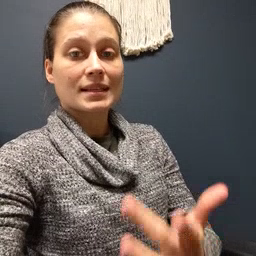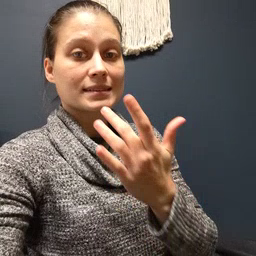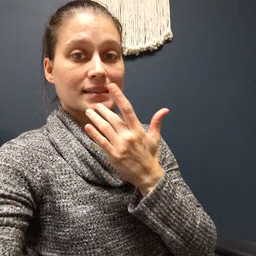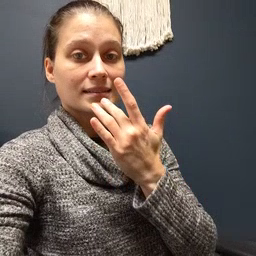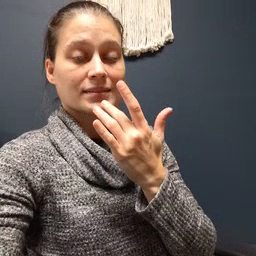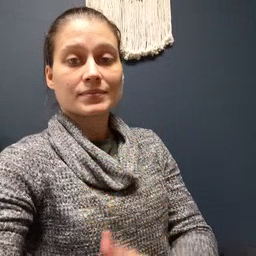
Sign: taste